Interaction volume radius: 5 \u00c5
Interaction volume height: 10 \u00c5
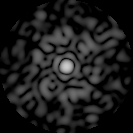
Disorder parameter: 0.7911